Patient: sex F, age 41
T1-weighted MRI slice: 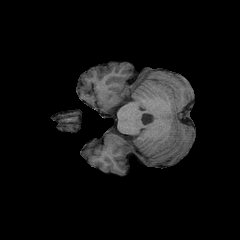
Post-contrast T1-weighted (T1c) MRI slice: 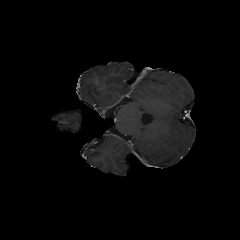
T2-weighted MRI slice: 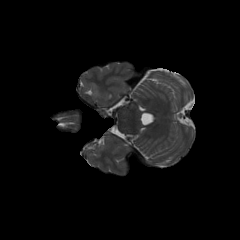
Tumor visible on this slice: no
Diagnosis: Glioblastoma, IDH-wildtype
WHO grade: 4